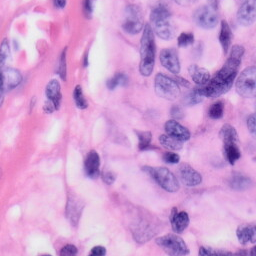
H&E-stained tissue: Skin